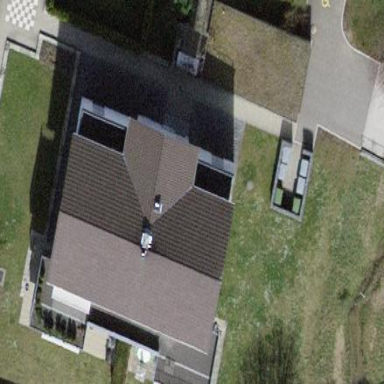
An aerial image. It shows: Building with gabled roof.